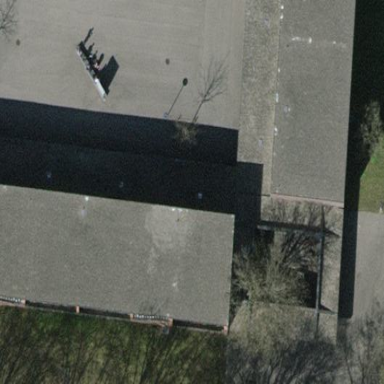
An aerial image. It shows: School building.